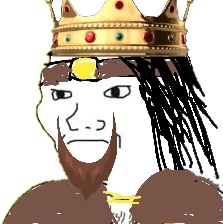
Label: 5_Brainlet